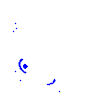
Particle: pion